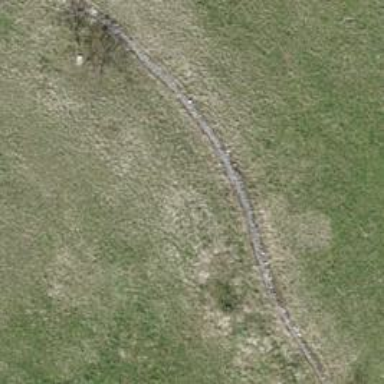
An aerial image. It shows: Stone wall.